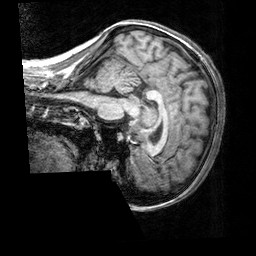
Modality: T1w
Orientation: sagittal
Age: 18
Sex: female
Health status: healthy
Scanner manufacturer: siemens
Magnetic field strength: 3 T
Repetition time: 2.3 s
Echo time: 0.00303 s